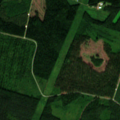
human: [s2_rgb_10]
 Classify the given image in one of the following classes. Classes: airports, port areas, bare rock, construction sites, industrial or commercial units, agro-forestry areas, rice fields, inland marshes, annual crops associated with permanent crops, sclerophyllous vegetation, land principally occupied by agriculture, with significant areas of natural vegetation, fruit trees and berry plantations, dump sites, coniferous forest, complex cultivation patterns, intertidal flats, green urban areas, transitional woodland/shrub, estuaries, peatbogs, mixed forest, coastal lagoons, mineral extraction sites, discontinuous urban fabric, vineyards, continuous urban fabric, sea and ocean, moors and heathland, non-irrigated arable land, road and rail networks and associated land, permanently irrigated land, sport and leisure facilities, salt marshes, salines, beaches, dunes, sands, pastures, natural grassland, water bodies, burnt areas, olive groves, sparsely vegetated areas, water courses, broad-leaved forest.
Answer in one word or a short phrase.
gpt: coniferous forest, mixed forest, transitional woodland/shrub